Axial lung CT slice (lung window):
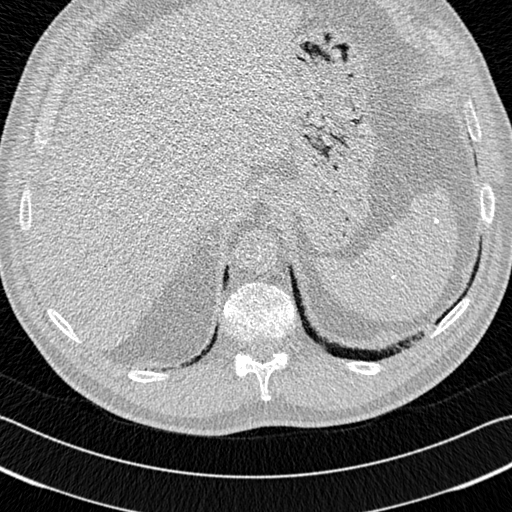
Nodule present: no